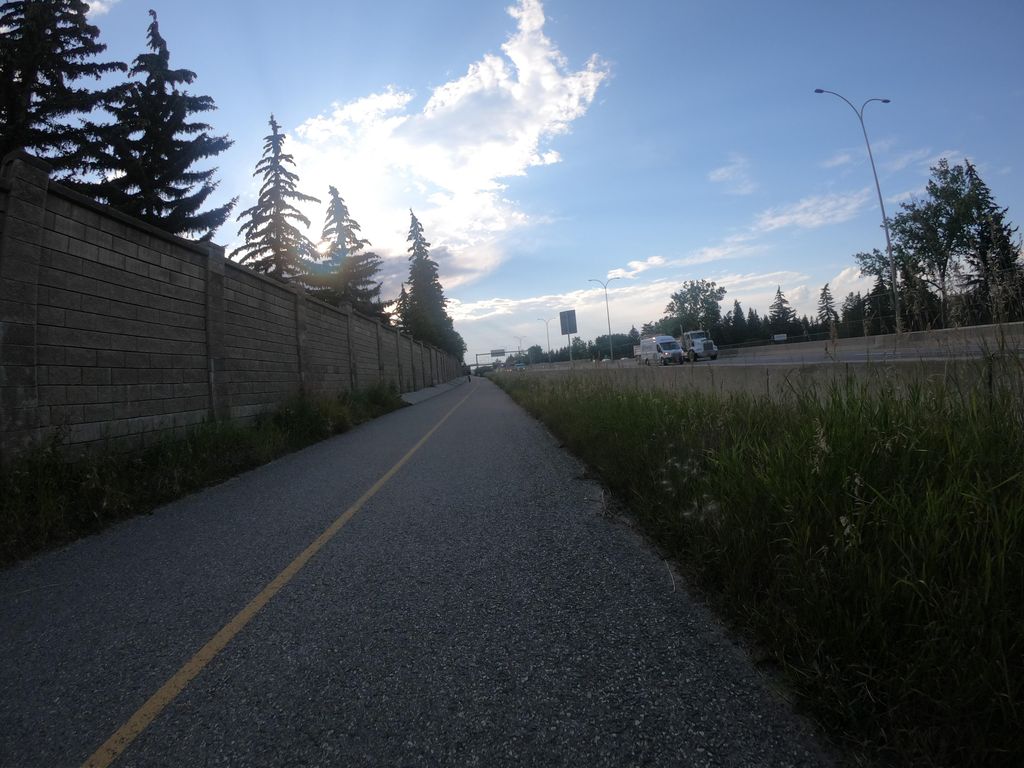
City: calgary